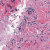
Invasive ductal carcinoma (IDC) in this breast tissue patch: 1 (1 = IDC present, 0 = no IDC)